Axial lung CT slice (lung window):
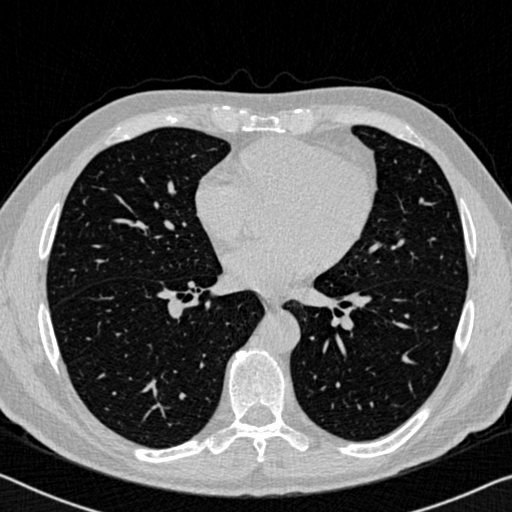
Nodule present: no